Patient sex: M
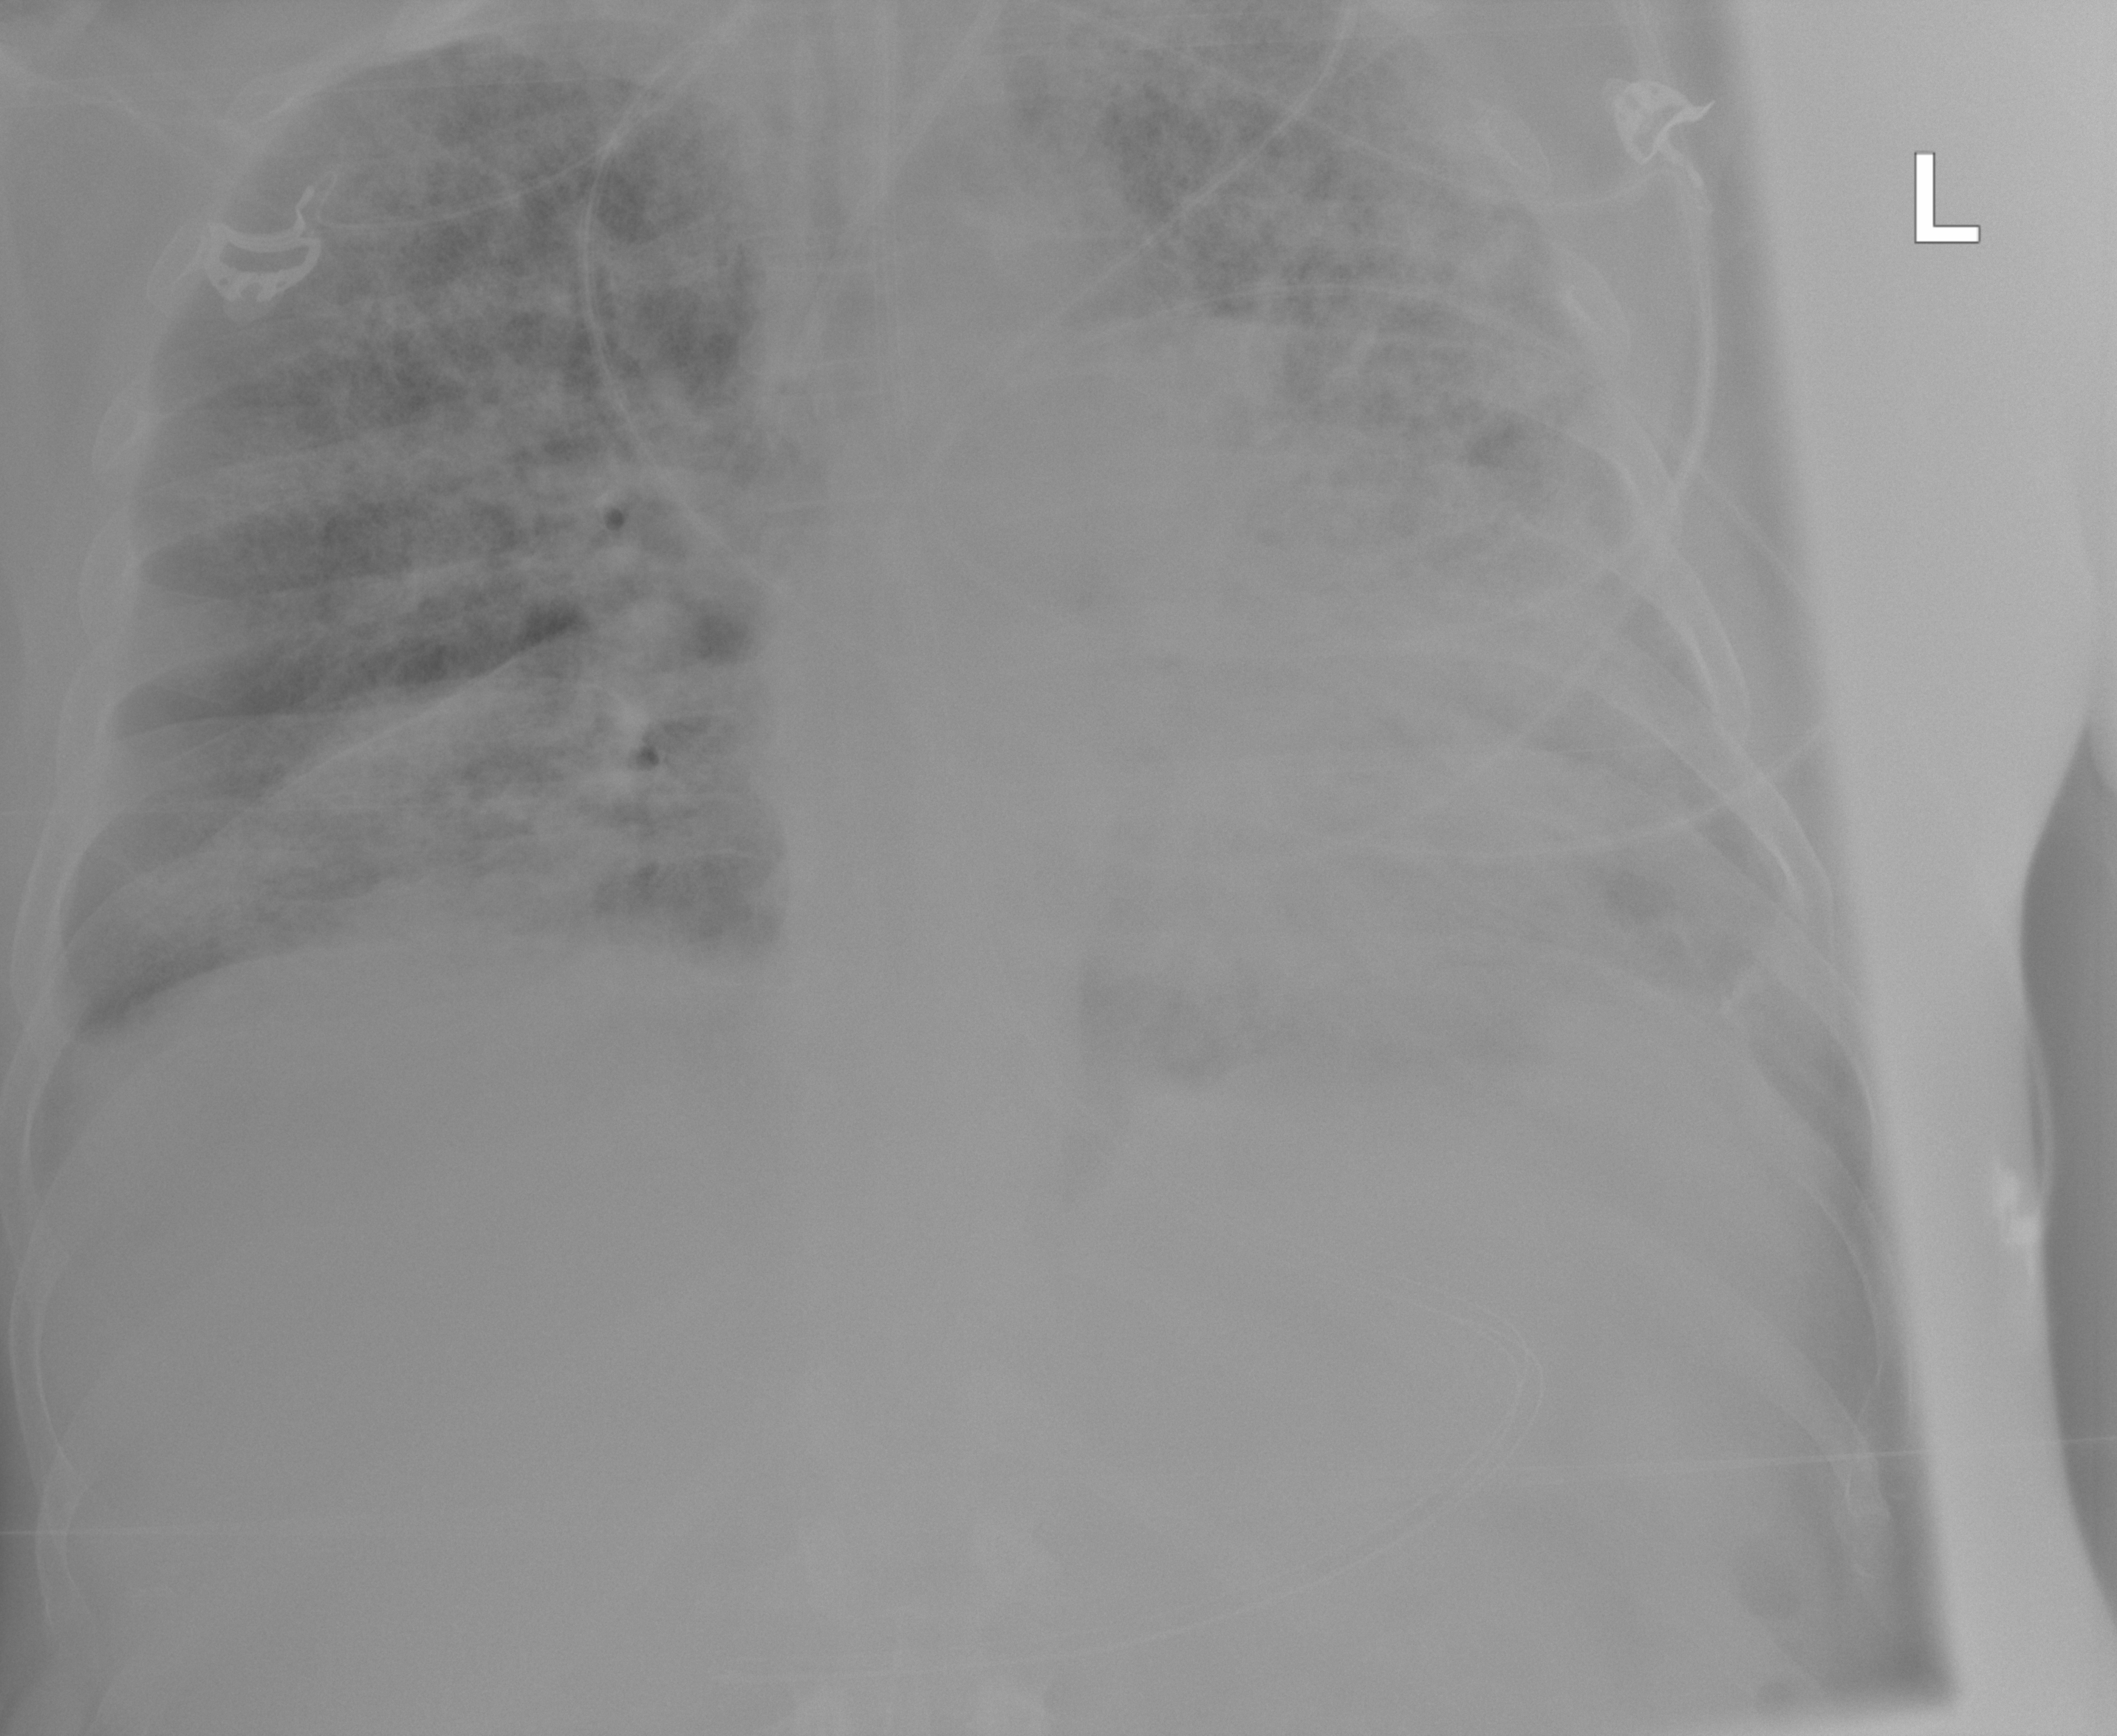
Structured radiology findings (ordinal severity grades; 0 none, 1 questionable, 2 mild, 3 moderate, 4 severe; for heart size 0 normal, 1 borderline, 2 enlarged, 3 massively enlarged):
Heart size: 2
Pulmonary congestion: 1
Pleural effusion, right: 1
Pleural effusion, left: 1
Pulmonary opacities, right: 3
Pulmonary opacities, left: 3
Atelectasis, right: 2
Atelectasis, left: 2